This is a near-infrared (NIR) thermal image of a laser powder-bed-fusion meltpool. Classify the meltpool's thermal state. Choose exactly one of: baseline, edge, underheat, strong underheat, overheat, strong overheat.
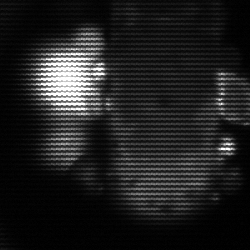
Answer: strong underheat